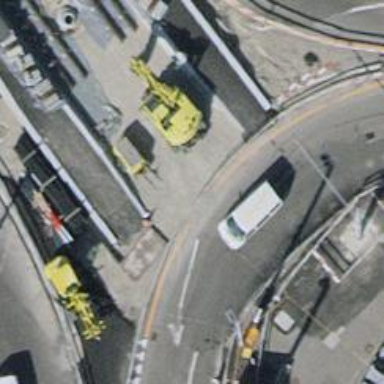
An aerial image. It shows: Tram crossing on the railway.